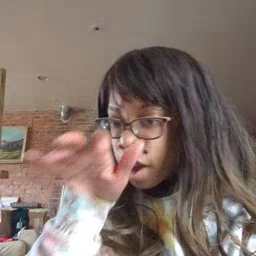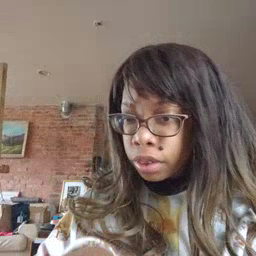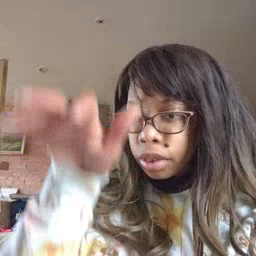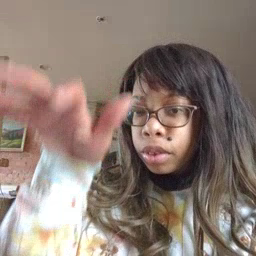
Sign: alligator